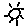
Label: sun